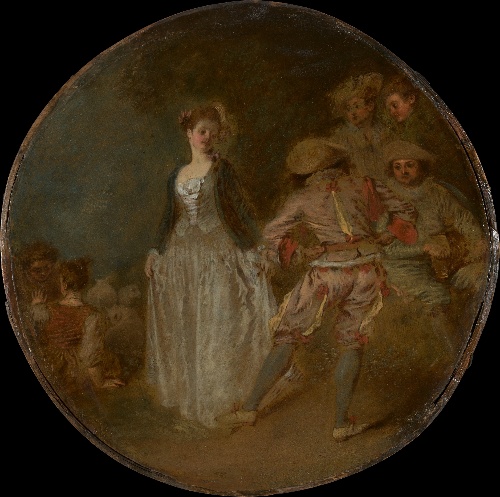
Title: The Country Dance
Artist: Antoine Watteau
Artist bio: French, late 18th century
Object type: Painting
Classification: Paintings
Medium: Oil on wood
Dimensions: Diameter 8 1/2 in. (21.6 cm)
Department: European Paintings
Credit line: Bequest of Lillian S. Timken, 1959
Accession year: 1960
Repository: Metropolitan Museum of Art, New York, NY
Tags: Men|Women|Dancing